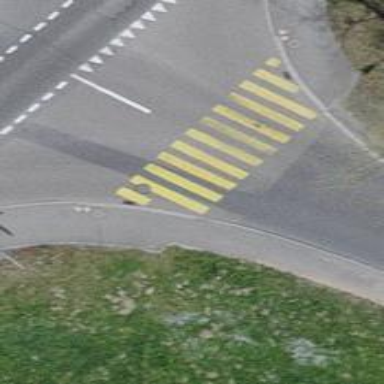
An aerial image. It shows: Uncontrolled zebra crossing with notable zebra markings.